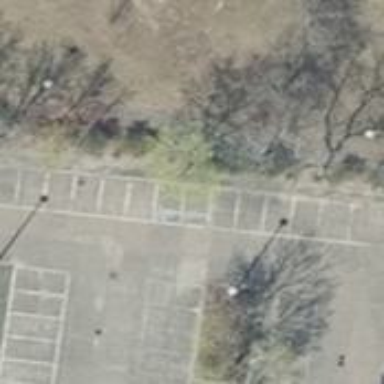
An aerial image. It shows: Parking aisle designated as service road.